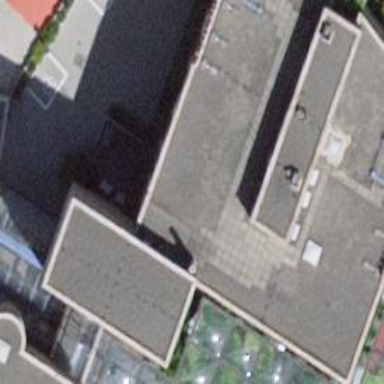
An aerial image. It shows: Commercial building.